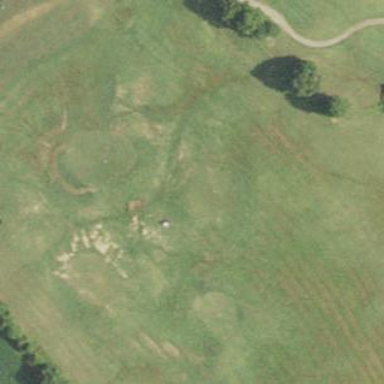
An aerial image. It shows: Driving range for golf on grass surface.